Brain MRI, t2w sequence, axial 2D slice.
Patient: age 25, sex F, weight 78 kg, height 1.78 m
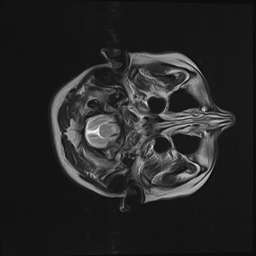